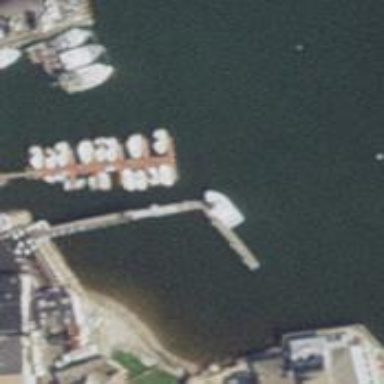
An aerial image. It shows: Man-made pier.